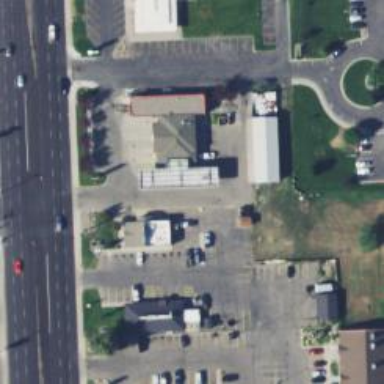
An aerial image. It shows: Convenience shop.